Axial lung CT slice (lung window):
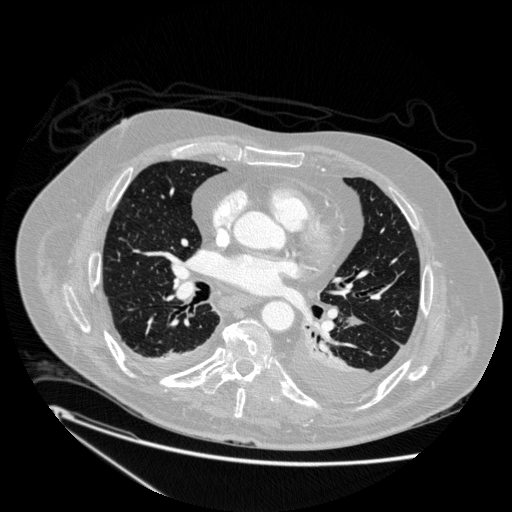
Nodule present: no